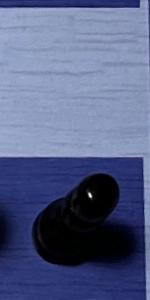
Label: Pawn_Black